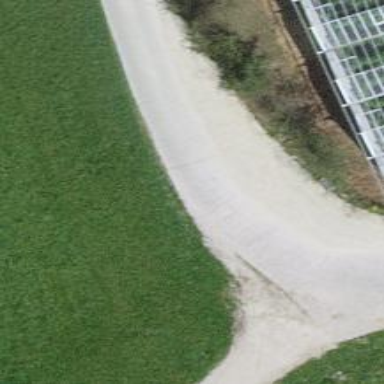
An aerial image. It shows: Paved track road with grade1 track type.